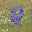
Label: 9